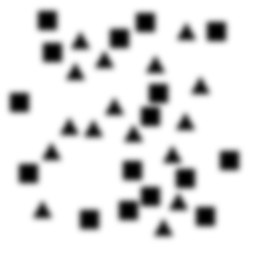
Squares: 16
Triangles: 16
Stars: 0
Total shapes: 32